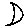
Label: moon